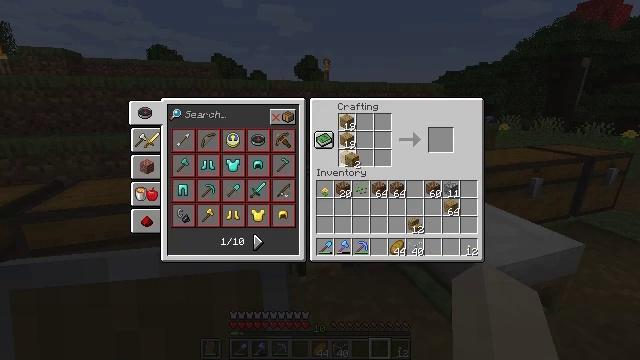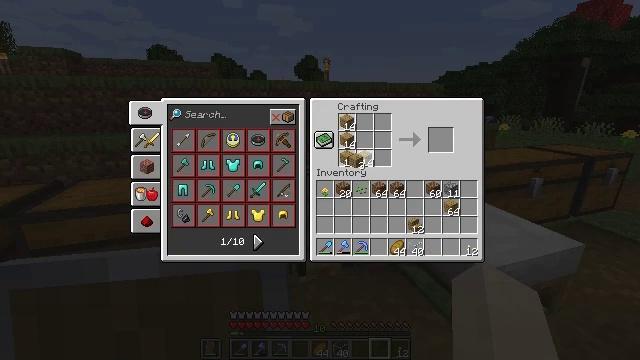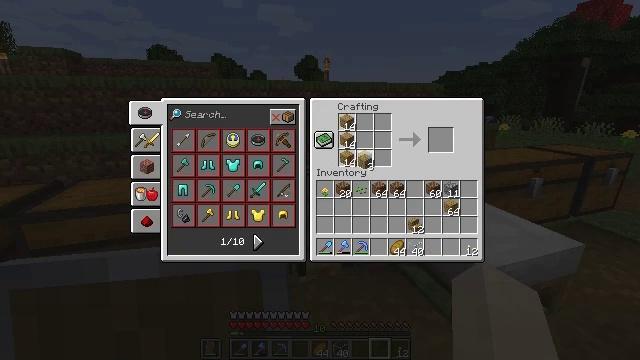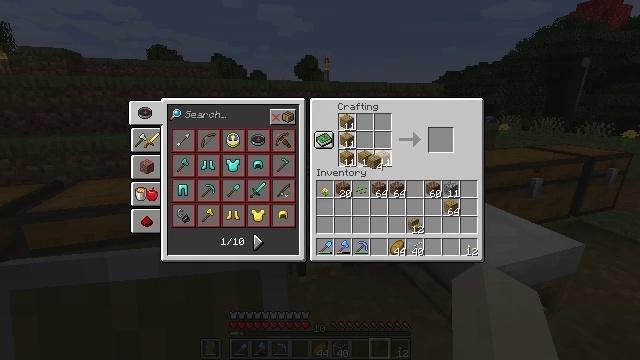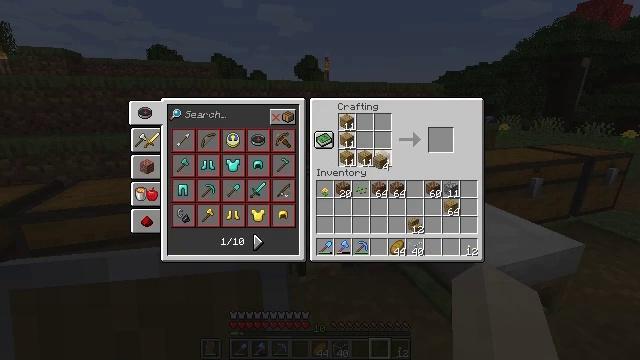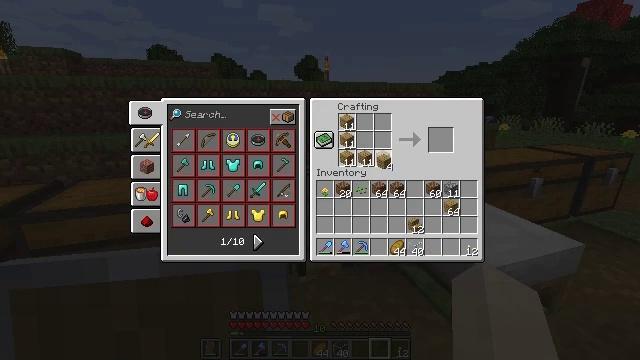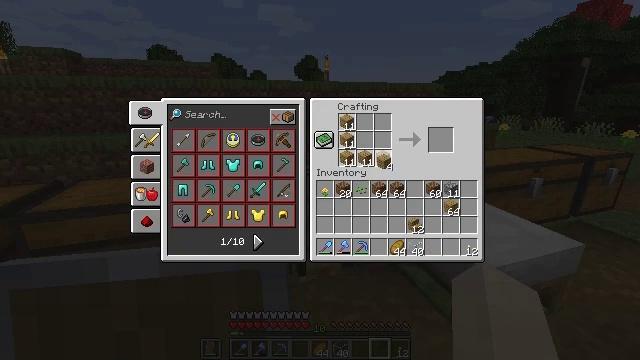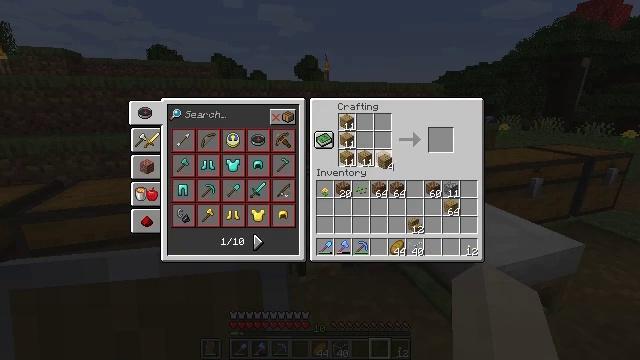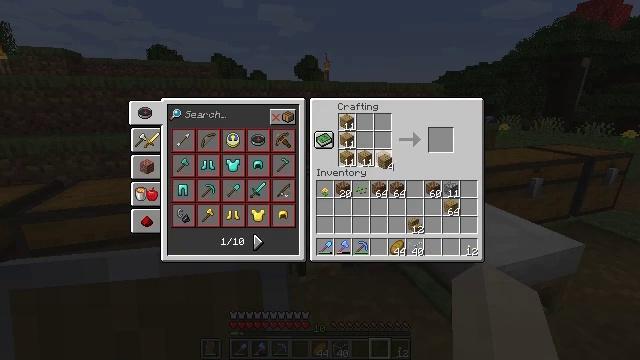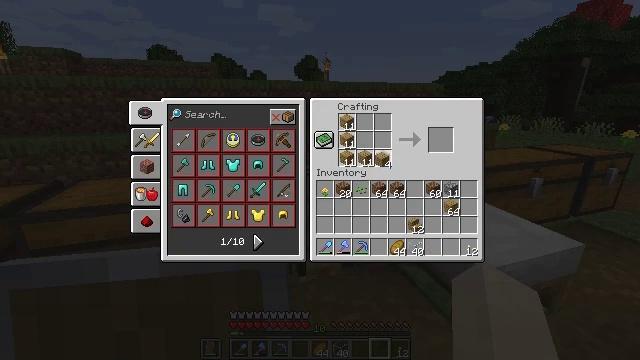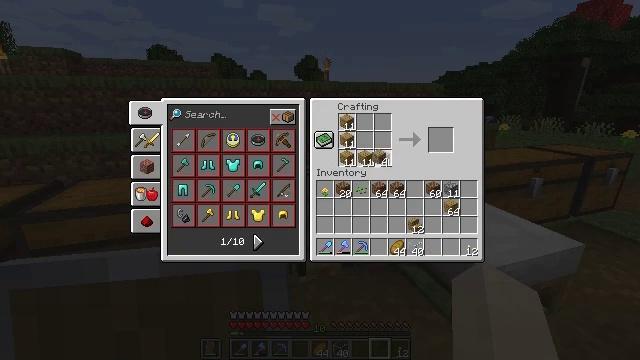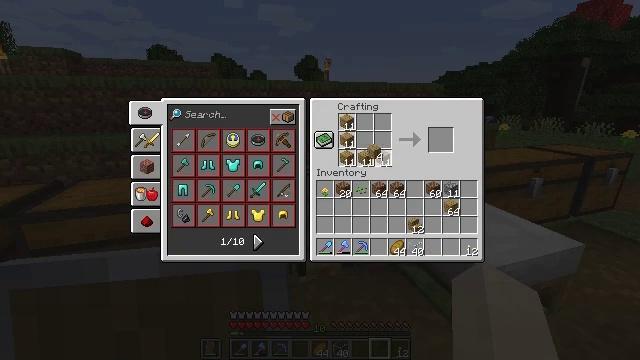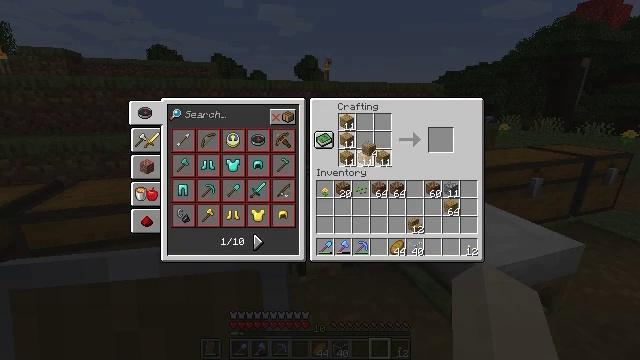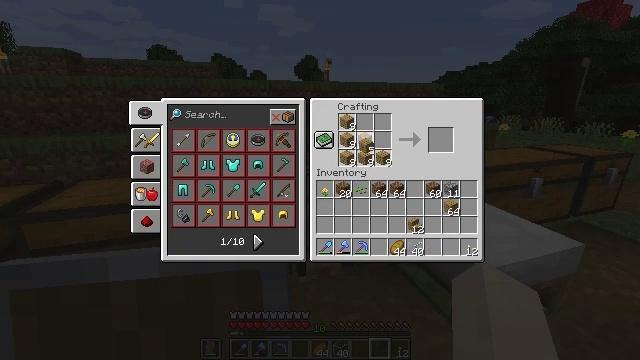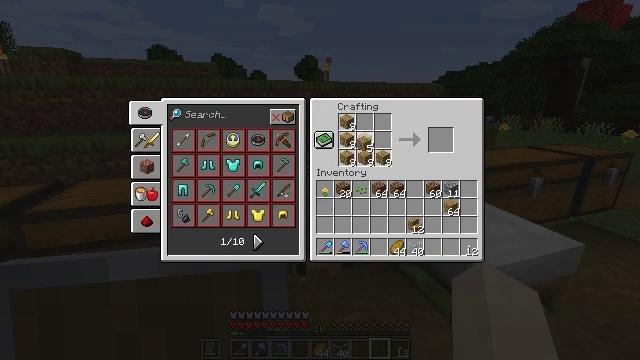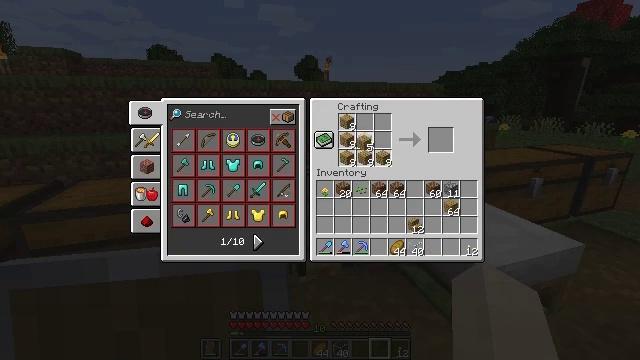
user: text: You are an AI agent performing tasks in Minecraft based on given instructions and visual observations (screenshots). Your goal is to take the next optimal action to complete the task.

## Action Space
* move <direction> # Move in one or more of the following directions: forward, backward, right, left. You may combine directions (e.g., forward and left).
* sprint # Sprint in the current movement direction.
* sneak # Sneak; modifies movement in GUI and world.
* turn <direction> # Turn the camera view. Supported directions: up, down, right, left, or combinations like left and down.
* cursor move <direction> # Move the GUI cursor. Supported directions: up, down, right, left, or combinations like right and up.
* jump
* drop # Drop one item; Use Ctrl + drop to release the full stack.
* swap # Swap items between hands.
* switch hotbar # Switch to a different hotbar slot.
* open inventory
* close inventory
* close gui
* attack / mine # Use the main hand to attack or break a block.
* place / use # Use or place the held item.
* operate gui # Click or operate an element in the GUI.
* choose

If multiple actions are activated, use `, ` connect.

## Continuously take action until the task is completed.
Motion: motion action
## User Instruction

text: Form oak stairs by arranging planks in the crafting table.
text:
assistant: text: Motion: sneak, operate gui
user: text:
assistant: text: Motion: sneak, cursor move right, operate gui
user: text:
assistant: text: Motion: sneak, cursor move right, operate gui
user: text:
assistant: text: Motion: sneak, operate gui
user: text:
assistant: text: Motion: sneak, operate gui
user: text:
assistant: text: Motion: sneak, operate gui
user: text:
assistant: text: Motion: sneak, operate gui
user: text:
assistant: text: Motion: sneak, operate gui
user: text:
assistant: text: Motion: sneak, operate gui
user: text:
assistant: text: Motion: sneak, operate gui
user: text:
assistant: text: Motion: sneak, operate gui
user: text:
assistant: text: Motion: sneak, operate gui
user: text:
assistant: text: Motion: sneak, operate gui
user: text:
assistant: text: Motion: sneak, operate gui
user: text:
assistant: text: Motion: sneak, operate gui
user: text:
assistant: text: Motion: sneak, operate gui
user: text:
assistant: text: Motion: sneak, operate gui
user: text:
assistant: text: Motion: sneak, operate gui
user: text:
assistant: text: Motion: sneak, operate gui
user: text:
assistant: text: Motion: sneak, operate gui
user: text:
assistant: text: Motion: sneak
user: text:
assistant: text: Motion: sneak, cursor move right and down
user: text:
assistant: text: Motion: cursor move right and down
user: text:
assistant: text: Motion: cursor move right
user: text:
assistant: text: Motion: no_op
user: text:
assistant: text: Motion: no_op
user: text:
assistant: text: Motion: no_op
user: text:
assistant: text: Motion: no_op
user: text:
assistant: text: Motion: no_op
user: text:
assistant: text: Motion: no_op